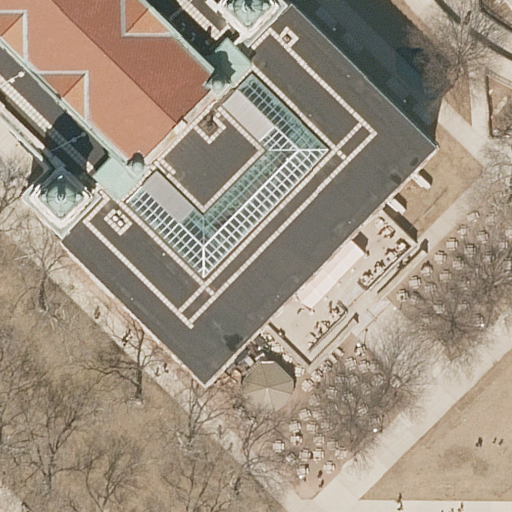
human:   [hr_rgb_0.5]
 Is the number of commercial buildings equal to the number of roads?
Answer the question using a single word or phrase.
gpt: no

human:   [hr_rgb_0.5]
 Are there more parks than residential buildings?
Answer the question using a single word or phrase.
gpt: no

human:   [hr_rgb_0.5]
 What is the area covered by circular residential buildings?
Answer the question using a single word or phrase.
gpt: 0m2

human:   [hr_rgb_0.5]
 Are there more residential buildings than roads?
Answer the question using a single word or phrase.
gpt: no

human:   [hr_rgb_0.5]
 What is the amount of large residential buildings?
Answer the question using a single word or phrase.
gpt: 1

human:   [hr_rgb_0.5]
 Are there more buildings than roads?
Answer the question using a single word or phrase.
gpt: no

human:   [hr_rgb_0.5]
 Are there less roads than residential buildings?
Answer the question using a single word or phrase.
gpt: no

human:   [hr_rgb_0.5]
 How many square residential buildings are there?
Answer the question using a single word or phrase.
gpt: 0

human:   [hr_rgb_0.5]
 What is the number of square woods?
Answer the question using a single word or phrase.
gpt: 0

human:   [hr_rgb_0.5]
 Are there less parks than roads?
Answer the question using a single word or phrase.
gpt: yes

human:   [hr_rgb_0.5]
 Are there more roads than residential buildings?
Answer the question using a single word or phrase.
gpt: yes

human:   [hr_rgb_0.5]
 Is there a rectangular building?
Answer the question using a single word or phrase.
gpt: no

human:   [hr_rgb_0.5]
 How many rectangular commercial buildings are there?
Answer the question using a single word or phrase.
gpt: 0

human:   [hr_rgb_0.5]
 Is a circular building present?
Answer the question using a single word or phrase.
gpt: no

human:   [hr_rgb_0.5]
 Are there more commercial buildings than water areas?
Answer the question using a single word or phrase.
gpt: no

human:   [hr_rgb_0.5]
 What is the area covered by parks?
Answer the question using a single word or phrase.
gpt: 10603m2

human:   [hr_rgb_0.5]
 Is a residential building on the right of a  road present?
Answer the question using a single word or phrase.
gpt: no

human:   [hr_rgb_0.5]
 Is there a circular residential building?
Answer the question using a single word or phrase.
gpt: no

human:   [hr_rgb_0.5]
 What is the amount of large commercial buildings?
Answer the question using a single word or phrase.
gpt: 0

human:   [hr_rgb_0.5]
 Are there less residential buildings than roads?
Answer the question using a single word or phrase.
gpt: yes

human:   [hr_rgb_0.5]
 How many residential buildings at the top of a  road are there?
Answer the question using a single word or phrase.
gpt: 1

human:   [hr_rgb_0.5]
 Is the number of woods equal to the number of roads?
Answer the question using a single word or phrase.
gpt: no

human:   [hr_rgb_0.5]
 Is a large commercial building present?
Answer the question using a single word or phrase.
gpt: no

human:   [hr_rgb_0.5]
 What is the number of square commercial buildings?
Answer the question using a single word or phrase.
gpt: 0

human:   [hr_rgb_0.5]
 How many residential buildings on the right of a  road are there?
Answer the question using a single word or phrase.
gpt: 0

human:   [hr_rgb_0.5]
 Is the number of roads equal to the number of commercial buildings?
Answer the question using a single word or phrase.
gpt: no

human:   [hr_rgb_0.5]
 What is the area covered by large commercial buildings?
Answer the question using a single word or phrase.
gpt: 0m2

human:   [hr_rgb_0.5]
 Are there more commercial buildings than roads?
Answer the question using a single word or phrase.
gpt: no

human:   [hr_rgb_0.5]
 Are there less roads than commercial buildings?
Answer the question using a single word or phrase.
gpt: no

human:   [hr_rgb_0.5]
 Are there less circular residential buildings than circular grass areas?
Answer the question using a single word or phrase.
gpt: no

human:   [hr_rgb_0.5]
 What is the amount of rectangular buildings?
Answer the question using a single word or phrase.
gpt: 0

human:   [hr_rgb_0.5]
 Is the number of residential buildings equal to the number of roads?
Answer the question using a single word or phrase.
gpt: no

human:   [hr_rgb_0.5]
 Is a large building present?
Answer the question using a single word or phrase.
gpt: yes

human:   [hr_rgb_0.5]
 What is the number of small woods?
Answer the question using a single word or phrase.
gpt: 0

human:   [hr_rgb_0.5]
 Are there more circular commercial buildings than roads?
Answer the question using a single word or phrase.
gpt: no

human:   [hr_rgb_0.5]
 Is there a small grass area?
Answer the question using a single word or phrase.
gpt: no